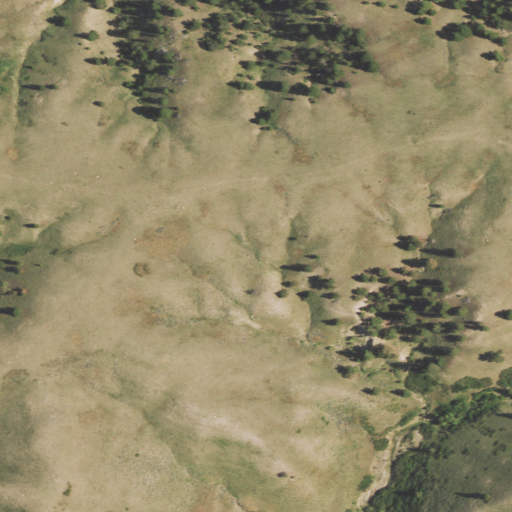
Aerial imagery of mountain in Wyoming named Reeder Hill containing grassland, evergreen forest, and shrub